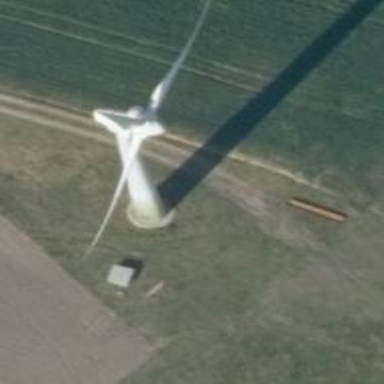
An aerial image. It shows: Wind generator powered by wind turbine.